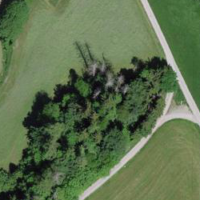
EUNIS habitat code: 24
Species observed at this site:
Geum rivale